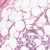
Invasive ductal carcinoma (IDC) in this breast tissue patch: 0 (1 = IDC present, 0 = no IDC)